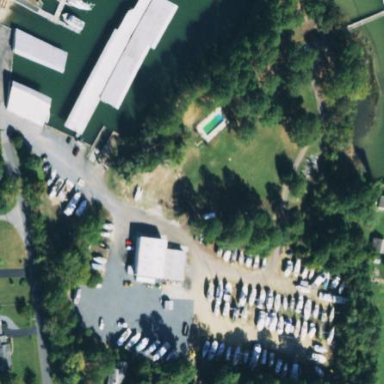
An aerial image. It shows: Boatyard along the waterway.